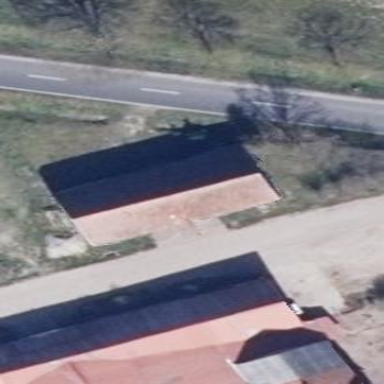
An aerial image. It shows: Gabled roof on farm auxiliary building.